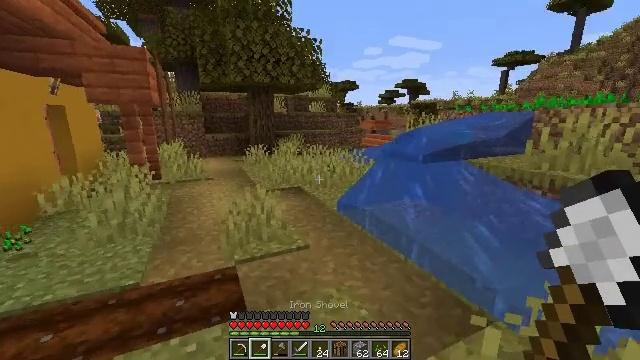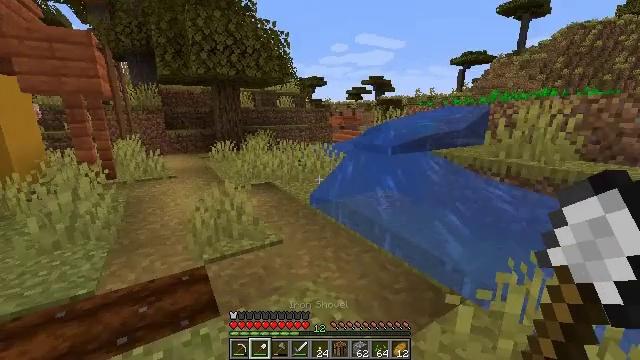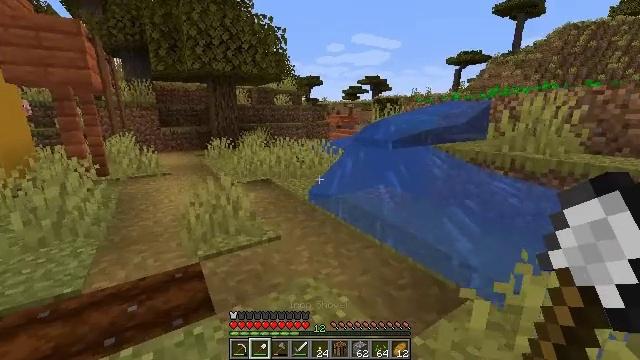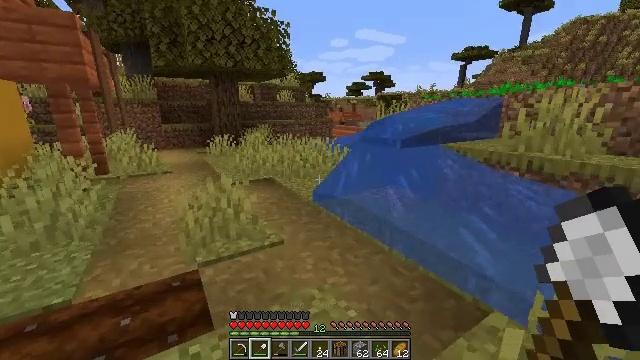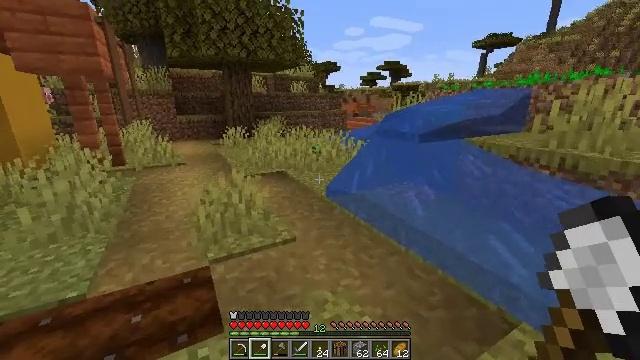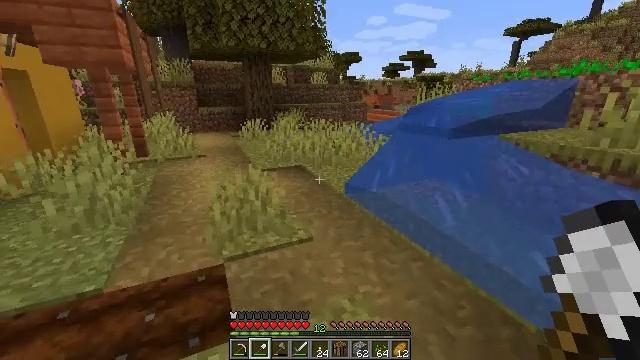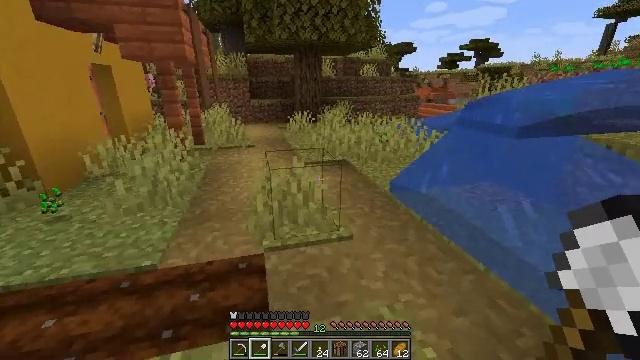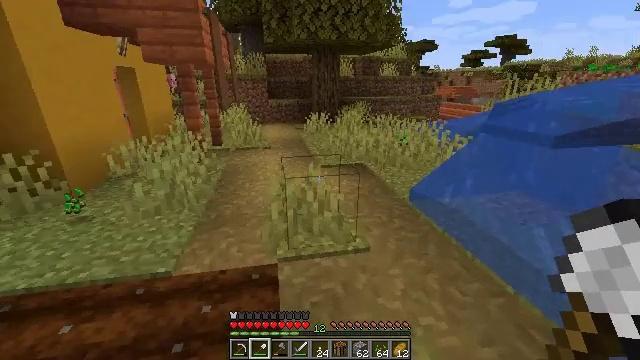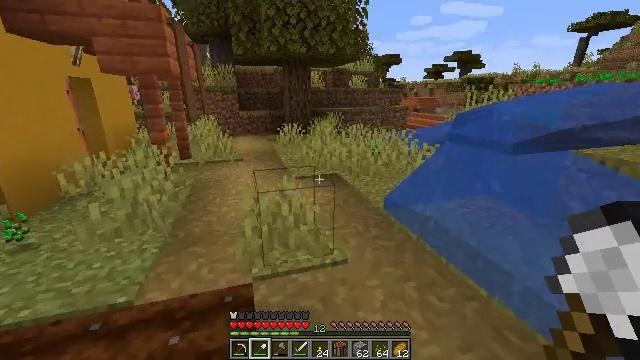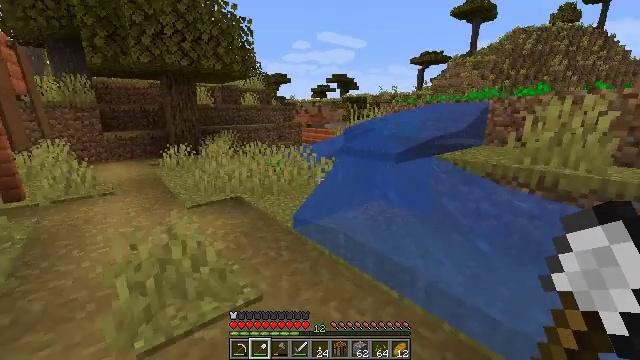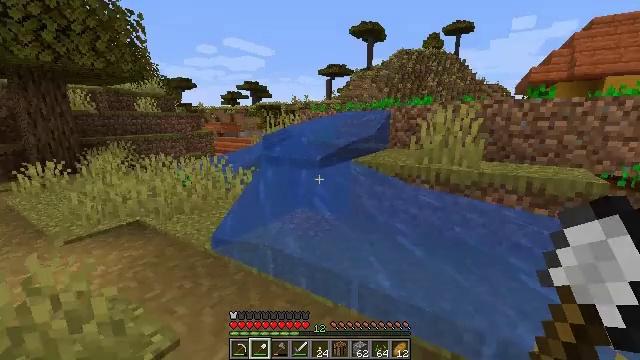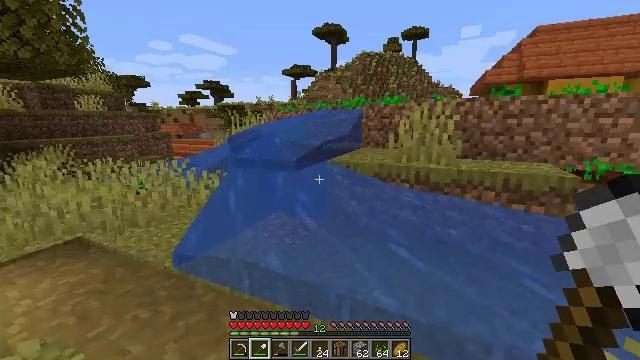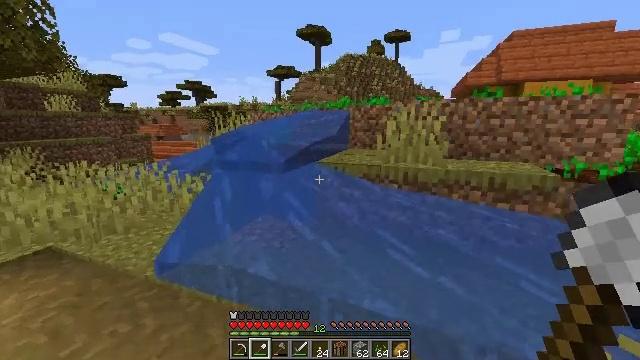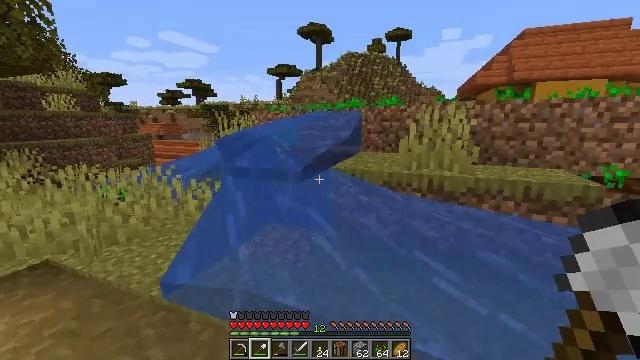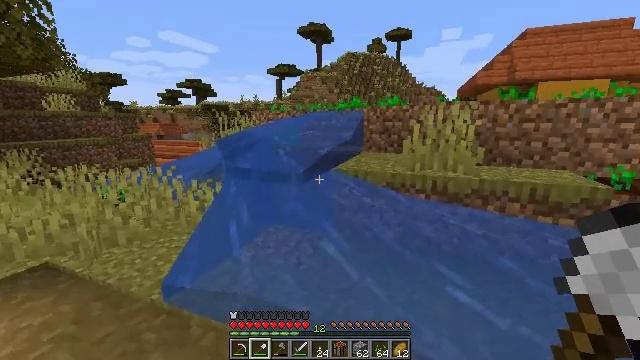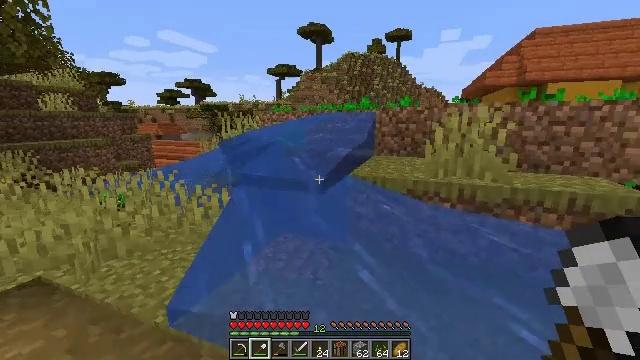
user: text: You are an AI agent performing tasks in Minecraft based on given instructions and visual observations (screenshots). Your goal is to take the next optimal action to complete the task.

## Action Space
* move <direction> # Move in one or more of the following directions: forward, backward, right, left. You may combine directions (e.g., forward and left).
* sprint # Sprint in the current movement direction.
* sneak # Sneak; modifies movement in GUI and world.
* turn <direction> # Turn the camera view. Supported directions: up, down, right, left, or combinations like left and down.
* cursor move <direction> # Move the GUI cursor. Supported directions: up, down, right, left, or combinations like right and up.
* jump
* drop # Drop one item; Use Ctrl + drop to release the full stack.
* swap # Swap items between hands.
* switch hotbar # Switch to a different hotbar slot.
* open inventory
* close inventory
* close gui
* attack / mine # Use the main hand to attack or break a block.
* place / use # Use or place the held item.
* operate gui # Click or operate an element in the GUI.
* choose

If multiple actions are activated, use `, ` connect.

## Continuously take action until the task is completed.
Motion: motion action
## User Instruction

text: Harvest wheat from the field.
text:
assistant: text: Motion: move forward, turn right
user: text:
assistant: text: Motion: move forward
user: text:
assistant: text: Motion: move forward
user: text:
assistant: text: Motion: move forward, turn left and down
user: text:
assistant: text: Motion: turn left and down
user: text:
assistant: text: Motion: turn left and down
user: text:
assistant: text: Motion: move forward, turn left
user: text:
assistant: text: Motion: move forward, turn right and up
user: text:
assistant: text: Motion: move forward, turn right and up
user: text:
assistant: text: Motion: move forward, turn right and up
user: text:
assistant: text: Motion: move forward and move left, turn right
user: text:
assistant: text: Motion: move forward and move left, turn right
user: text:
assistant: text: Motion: move forward and move left
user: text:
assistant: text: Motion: move forward and move left
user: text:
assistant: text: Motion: move forward and move left
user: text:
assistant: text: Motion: move forward and move left
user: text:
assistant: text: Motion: move forward and move left
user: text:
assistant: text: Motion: move forward and move left
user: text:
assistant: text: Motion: move left
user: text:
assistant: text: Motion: move forward and move left
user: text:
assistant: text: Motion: move forward and move left
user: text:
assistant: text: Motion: move forward and move left
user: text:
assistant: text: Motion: move forward and move left
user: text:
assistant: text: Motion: move forward and move left
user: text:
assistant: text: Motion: move forward and move left
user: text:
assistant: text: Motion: move forward and move left
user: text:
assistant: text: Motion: move forward and move left
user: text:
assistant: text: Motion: move forward and move left
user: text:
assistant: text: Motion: move forward and move left
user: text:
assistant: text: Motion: move forward and move left, turn right